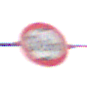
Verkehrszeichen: TatsaechlicheHoehe
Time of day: MorningAfternoon
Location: Outdoor (Nature)
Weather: Overcast
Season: NotSpecified
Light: Natural